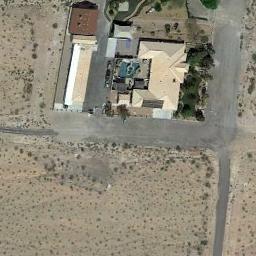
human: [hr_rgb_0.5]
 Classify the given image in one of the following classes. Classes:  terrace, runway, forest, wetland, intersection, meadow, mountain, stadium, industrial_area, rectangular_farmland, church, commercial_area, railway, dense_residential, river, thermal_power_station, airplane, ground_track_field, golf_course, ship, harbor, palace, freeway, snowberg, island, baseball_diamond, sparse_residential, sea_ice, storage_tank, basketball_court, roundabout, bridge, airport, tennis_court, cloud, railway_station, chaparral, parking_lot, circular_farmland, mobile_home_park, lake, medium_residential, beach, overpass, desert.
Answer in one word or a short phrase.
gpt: sparse_residential